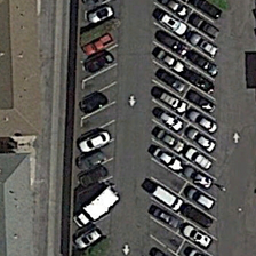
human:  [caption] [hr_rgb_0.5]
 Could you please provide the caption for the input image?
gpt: Rectangular parking lot includes most white cars.

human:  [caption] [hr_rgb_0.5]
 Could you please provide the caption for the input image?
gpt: The rectangular parking lot includes most of the white cars.

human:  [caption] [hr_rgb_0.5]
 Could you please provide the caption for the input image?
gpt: The parking lot includes most of the white cars.

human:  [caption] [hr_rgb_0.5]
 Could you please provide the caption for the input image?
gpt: Rectangular parking includes most white cars.

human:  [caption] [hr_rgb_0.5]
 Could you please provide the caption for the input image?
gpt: Parking the rectangle includes most of the white cars.